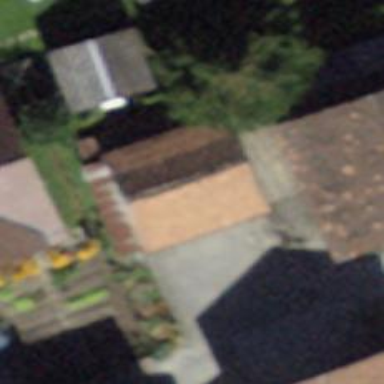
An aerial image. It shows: Garage building.